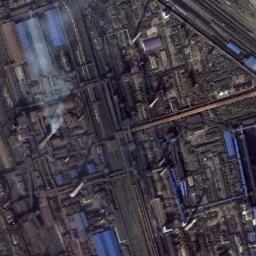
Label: thermal_power_station